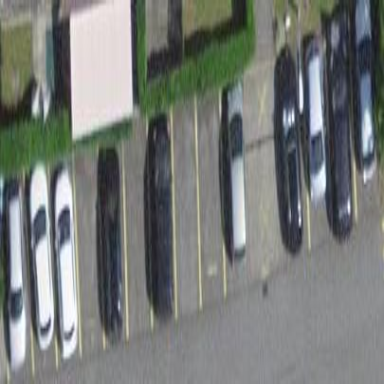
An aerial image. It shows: Parking available on the street side.